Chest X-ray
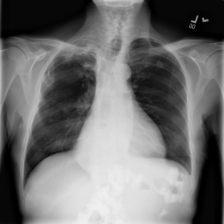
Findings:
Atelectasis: negative
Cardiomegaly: negative
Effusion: negative
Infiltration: negative
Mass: positive
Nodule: positive
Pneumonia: negative
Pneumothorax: negative
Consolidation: negative
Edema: negative
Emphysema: negative
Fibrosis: negative
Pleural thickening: negative
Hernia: negative